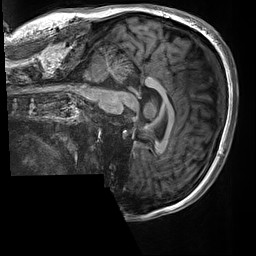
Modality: T1w
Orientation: sagittal
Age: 25
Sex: male
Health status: healthy
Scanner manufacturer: siemens
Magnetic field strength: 3 T
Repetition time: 2.5 s
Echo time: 0.00299 s